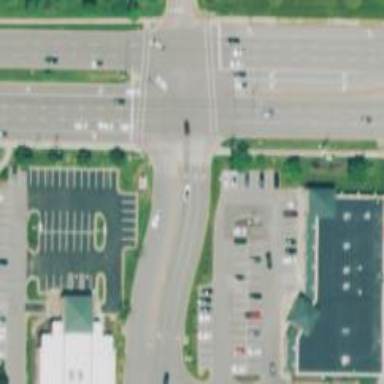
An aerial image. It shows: Solid stop line on the road.